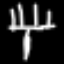
Label: fork